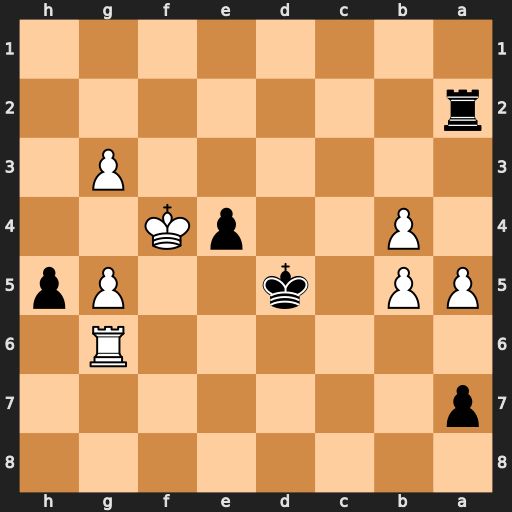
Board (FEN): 8/p7/6R1/PP1k2Pp/1P2pK2/6P1/r7/8
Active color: b
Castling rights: -
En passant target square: -
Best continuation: Ra3 Rd6+ Kxd6